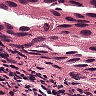
Metastatic tissue present: yes